Question: Are there any solution for this kind of fill for the core plot ? I konw that it can be filled with the color, an image .but when fill with the image ,It will be cover the xAxis majorGridLineStyle.Can anybody tell have the better solution,
Thanks
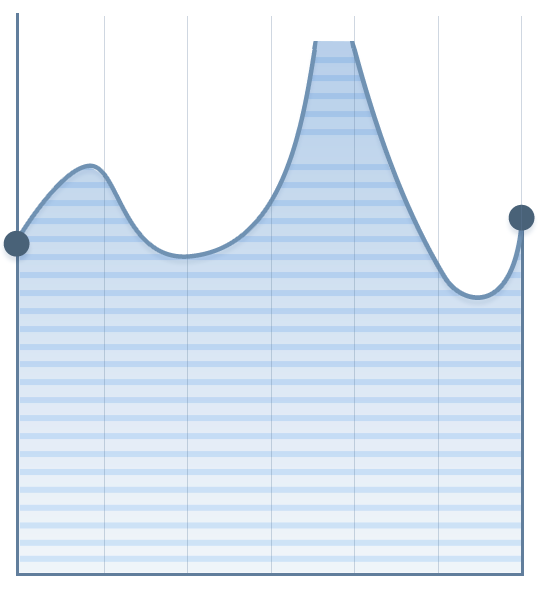
Answer: Use a tiled image. If you need the gradient in the background, use a tall strip that can tile horizontally to make the stripes. If you don't care about the gradient, a small patch that includes both stripe colors will suffice.